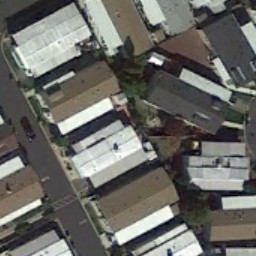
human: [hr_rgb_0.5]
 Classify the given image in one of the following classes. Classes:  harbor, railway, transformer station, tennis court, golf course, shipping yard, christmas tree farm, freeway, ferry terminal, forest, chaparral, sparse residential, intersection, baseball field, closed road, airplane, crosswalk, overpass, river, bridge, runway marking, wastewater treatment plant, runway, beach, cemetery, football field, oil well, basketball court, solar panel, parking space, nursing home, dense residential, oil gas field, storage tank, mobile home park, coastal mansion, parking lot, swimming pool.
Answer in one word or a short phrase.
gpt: mobile home park